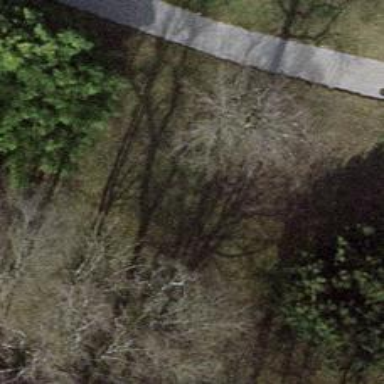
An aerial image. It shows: Evergreen tree with needle-leaved leaves.